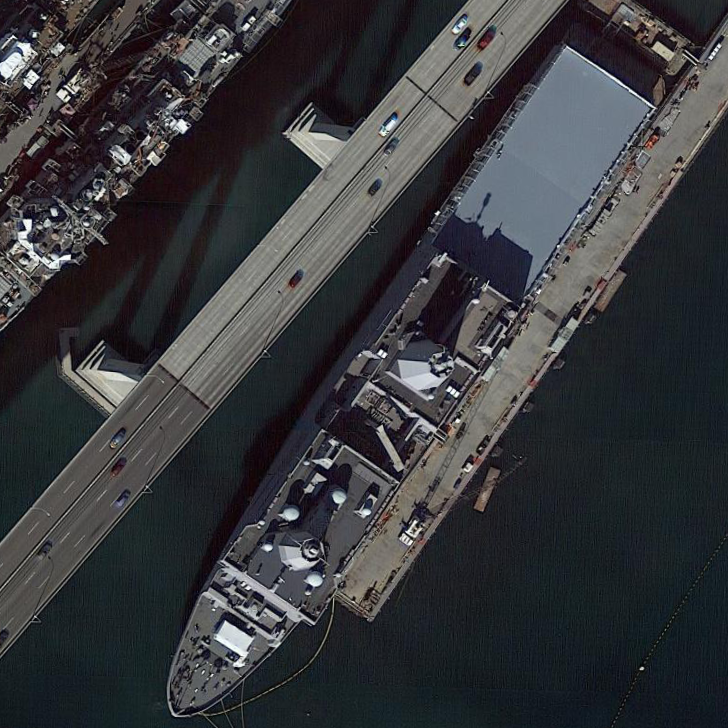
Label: combat